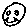
Label: smiley face